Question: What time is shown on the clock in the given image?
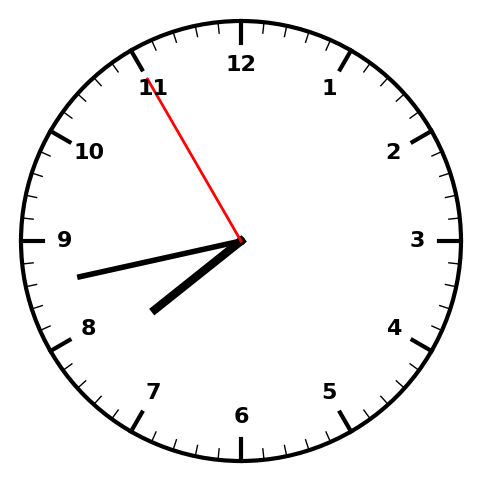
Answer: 07:42:55